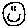
Label: smiley face